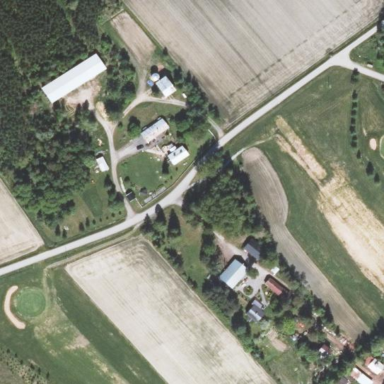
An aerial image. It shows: Farmyard area.